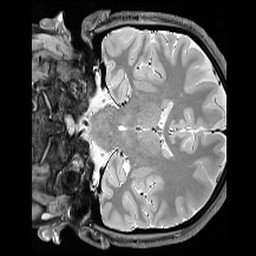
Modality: PDw
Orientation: coronal
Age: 20
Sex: male
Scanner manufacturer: siemens
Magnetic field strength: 3 T
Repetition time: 6.49 s
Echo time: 0.016 s